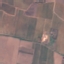
Land use / land cover class: PermanentCrop